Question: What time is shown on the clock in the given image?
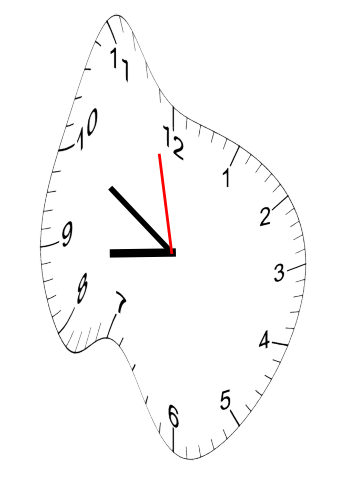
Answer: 08:49:58